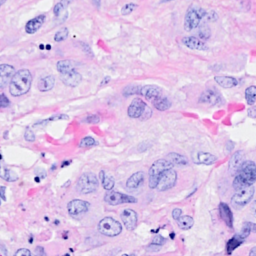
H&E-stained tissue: Breast